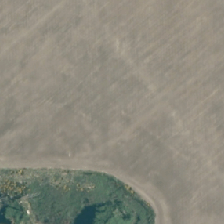
Land cover: shortrotation_cropland